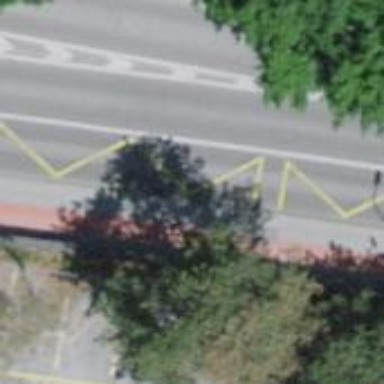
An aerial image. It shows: Bus stop with platform for public transport.